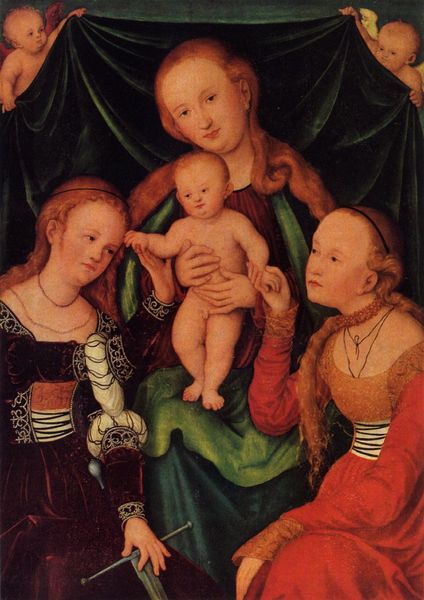
Titel: Dom in Erfurt
Standort: Erfurt, Dom (EU - D - Thüringen)
Schlagwörter: flügel, gemälde, hand, frauen, grün, frau, kleid, rot, tuch, samt, ärmel, vorhang, öl, gewand, haare, familie, kind, engel, mieder, zöpfe, zopf, junge, schoß, knabe, schwert, jesus, mittelalter, königin, heilige, putten, maria, madonna, anna, geburt, schnürung, katharina, vermählung, maria selbdritt, schutzmantel, lochner, sammt, crananch